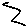
Label: zigzag